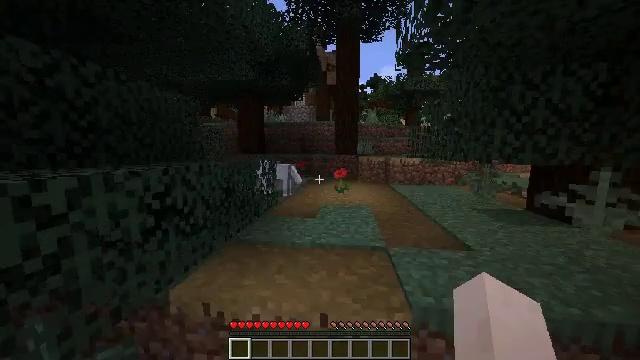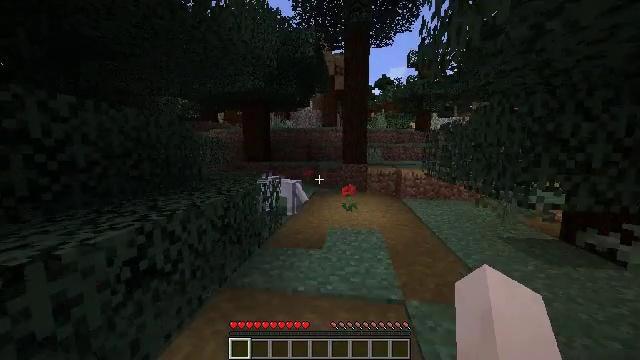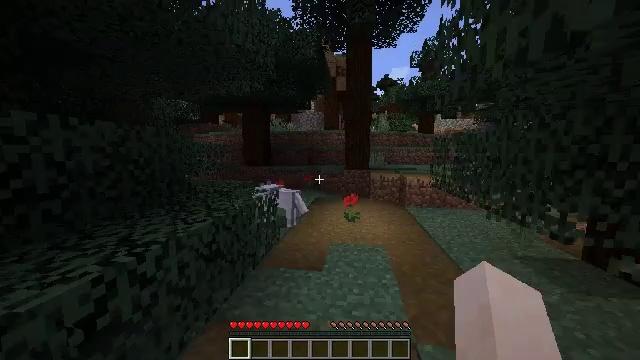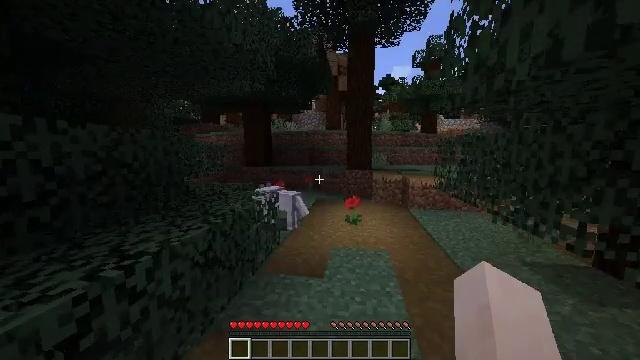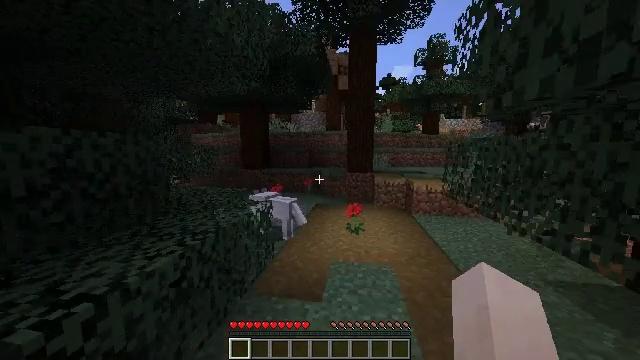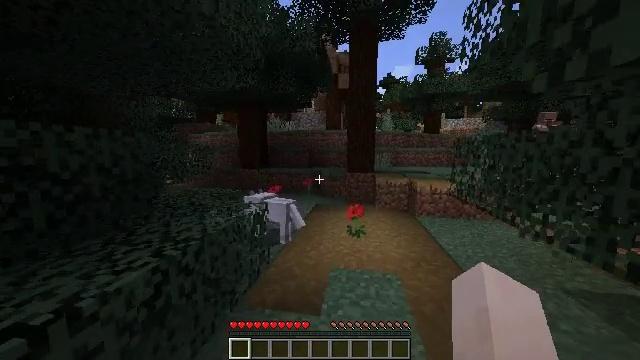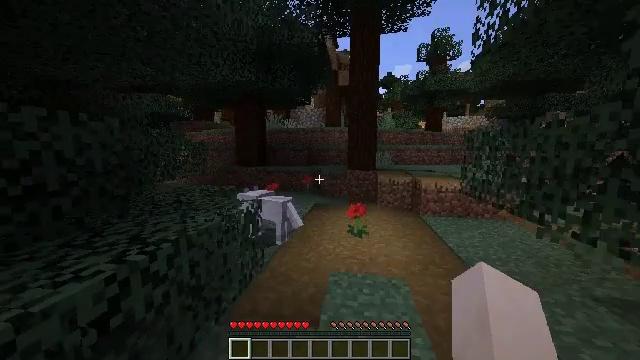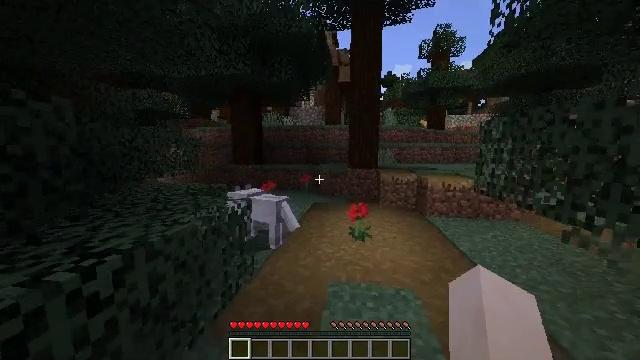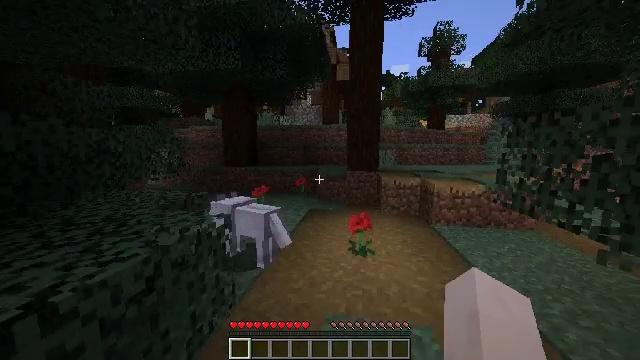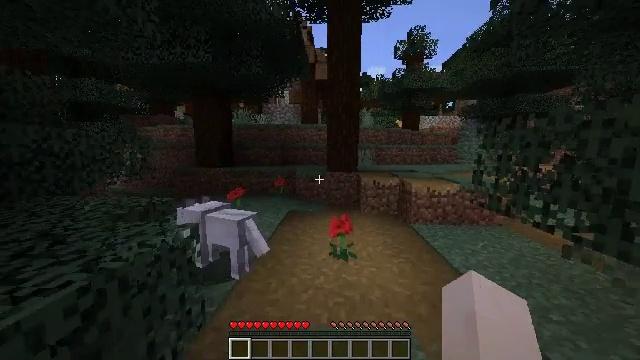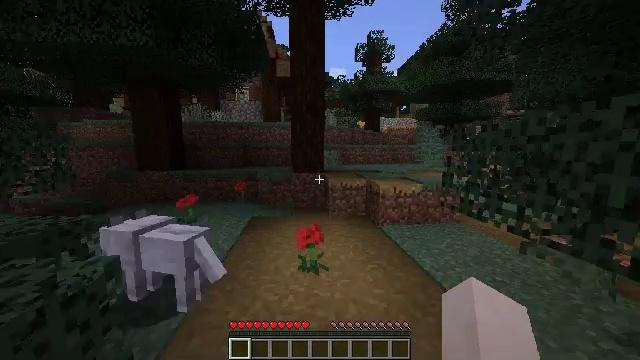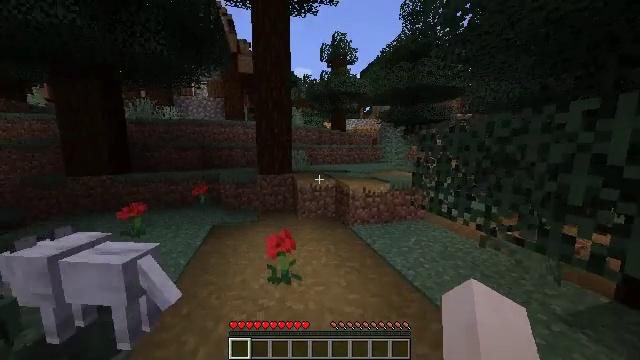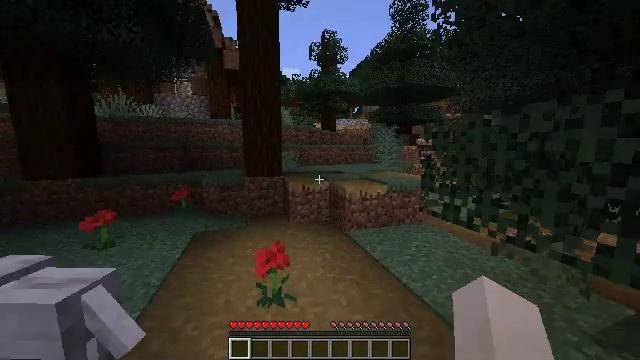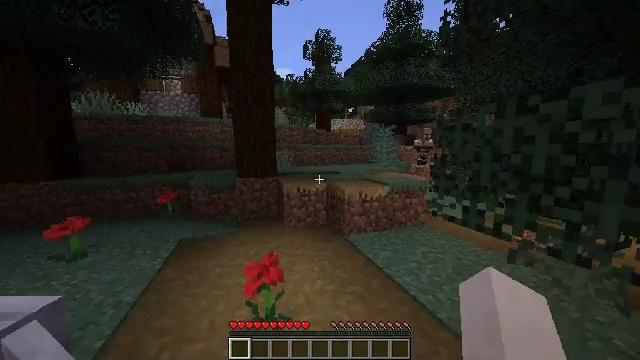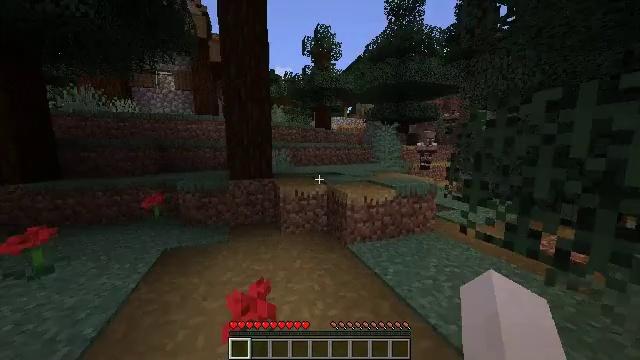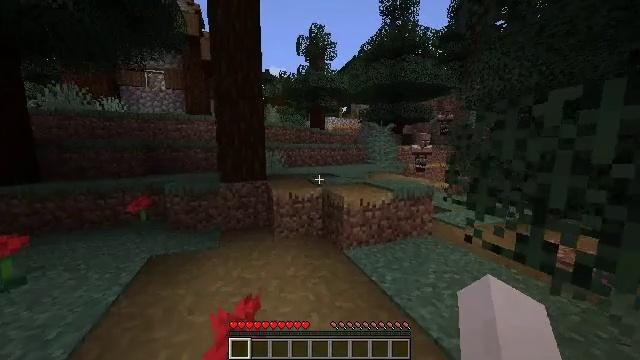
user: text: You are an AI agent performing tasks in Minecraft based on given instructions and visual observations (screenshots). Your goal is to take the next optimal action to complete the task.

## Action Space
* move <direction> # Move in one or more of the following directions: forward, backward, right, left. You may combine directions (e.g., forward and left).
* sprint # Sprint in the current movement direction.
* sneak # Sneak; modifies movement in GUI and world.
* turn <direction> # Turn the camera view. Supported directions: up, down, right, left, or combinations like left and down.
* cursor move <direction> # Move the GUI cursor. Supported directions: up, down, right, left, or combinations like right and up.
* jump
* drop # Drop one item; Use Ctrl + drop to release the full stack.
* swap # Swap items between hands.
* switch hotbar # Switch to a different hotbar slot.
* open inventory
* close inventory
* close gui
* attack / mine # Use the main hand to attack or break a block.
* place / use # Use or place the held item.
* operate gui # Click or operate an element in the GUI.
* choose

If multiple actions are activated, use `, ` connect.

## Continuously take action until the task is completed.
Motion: motion action
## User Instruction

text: Destroy the spruce leaves to get sticks and saplings.
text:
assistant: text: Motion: move forward, sprint, turn left, jump
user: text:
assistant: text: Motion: move forward, sprint, jump
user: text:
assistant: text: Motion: move forward, sprint
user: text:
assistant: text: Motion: move forward, sprint
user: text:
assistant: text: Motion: move forward, sprint
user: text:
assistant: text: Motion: move forward, sprint
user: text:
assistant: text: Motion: move forward, sprint
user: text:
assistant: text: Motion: move forward, sprint
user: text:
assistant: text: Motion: move forward, sprint, turn right
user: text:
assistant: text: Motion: move forward, sprint, turn right
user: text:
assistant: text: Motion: move forward, sprint, turn right
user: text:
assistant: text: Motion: move forward, sprint, turn right
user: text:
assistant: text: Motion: move forward, sprint, turn right
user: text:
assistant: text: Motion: move forward, sprint
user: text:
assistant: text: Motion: move forward, sprint, turn right
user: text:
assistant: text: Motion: move forward, sprint, turn right
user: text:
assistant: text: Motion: move forward, sprint, turn right
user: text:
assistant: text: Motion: move forward, sprint
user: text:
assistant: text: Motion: move forward, sprint
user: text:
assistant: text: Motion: move forward, sprint, jump
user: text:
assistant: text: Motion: move forward, sprint, jump
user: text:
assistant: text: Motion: move forward, sprint, jump
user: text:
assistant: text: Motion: move forward, sprint, jump
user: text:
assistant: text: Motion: move forward, sprint, jump
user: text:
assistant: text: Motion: move forward, sprint, jump
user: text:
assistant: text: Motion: move forward, sprint, turn right, jump
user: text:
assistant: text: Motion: move forward, sprint, turn right
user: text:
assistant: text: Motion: move forward, sprint
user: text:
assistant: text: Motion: move forward, sprint
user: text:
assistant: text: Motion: move forward, sprint